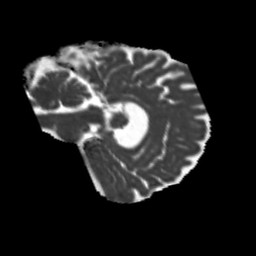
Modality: MD
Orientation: sagittal
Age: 68
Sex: male
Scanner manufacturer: siemens
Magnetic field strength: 3 T
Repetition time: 5.25 s
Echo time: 0.08 s